Question: I want to underline a word with a brace. This should be part of a C# Text but if it is easier in CSS, no problem. My problem is that the length of the Word can vary, so the bow must by calculated for each word.
My first idea was using CSS box-shadow:
'''
#test {
font-size: 50px;
background: transparent;
border-radius: 70px;
height: 65px;
width: 90px;
box-shadow: 0px 6px 0px -2px #00F;
font-family: sans-serif;
}
'''
'''
<div id="test">Hey</div>
'''

Unfortunately due to the dynamic Text sizes I can't calculate them.
Is there a smarter approach to this problem?
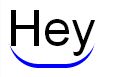
Answer: You don't need to calculate the width if you use span tags instead.
'''
.test {
font-size: 50px;
background: transparent;
border-radius: 70px;
height: 65px;
box-shadow: 0px 6px 0px -2px #00F;
font-family: sans-serif;
}
'''
'''
<span id="test" class="test">Hey</span><br/>
<span class="test">Hey this is longer</span>
'''
: <URL>